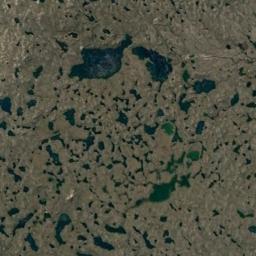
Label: wetland